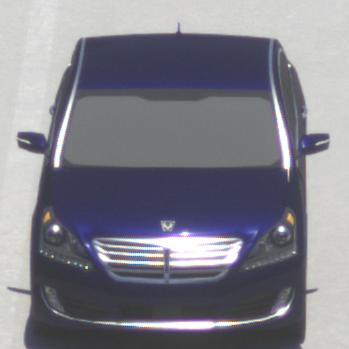
Make: Hyundai
Model: Equus
Detailed model: Gen. 2 VI
Model produced from: 2009
Model produced until: 2016
Doors: 4
Color: blue
Road condition: dry road
Daytime: midday
Contrast: high contrast